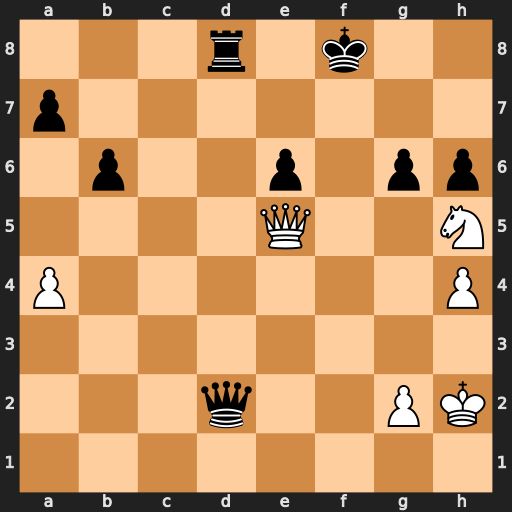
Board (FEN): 3r1k2/p7/1p2p1pp/4Q2N/P6P/8/3q2PK/8
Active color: w
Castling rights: -
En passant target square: -
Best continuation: Qg7+ Ke8 Nf6#